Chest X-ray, PA view. Patient: 48 years old, sex M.
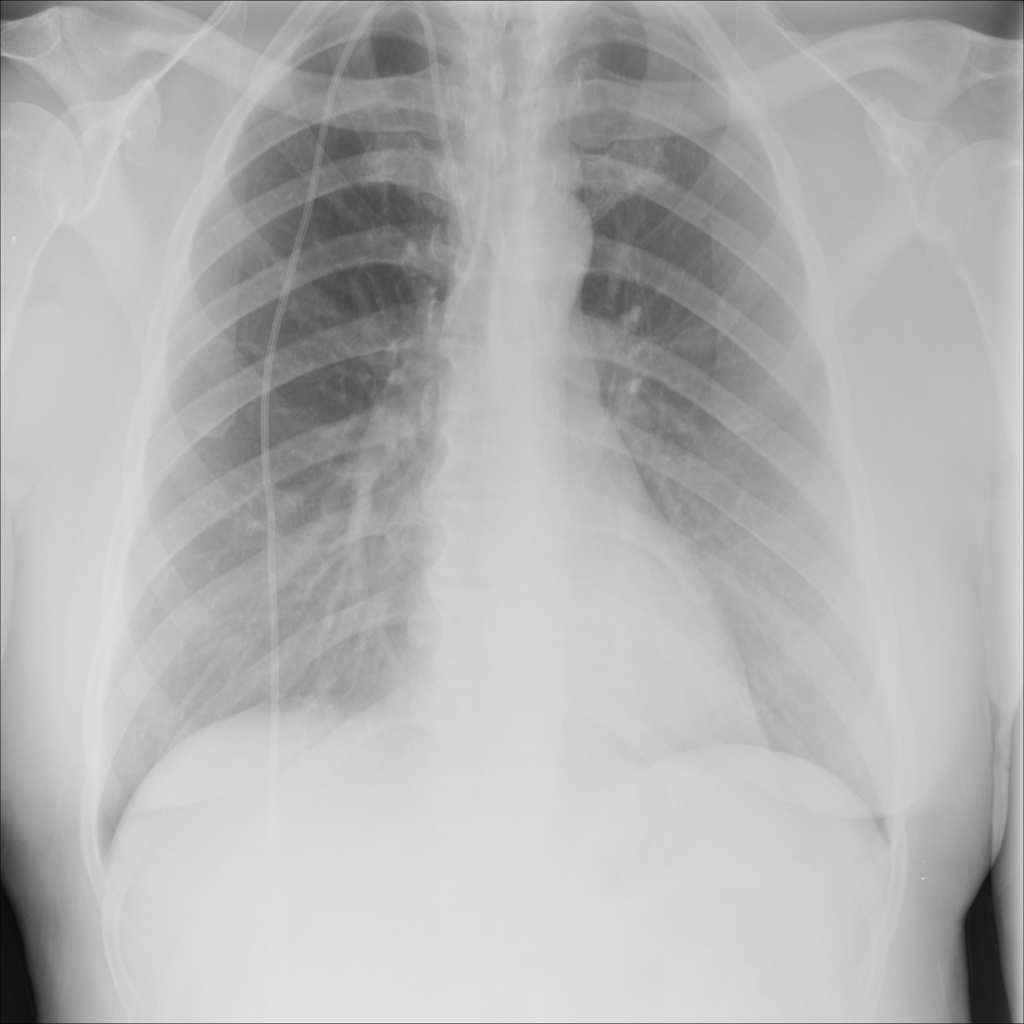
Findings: No Finding